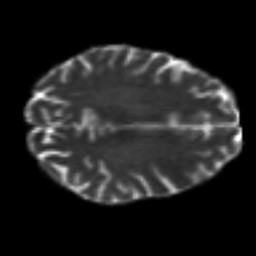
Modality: T2w
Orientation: axial
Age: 48
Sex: male
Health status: healthy
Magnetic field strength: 3 T
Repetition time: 7 s
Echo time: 0.0926 s